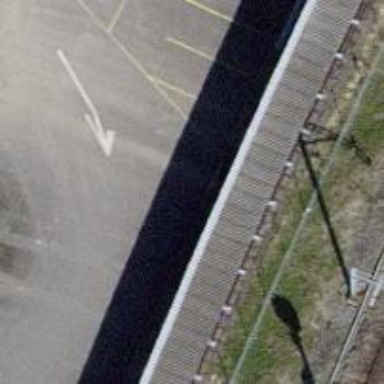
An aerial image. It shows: Abandoned spur railway.